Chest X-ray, AP view. Patient: 22 years old, sex M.
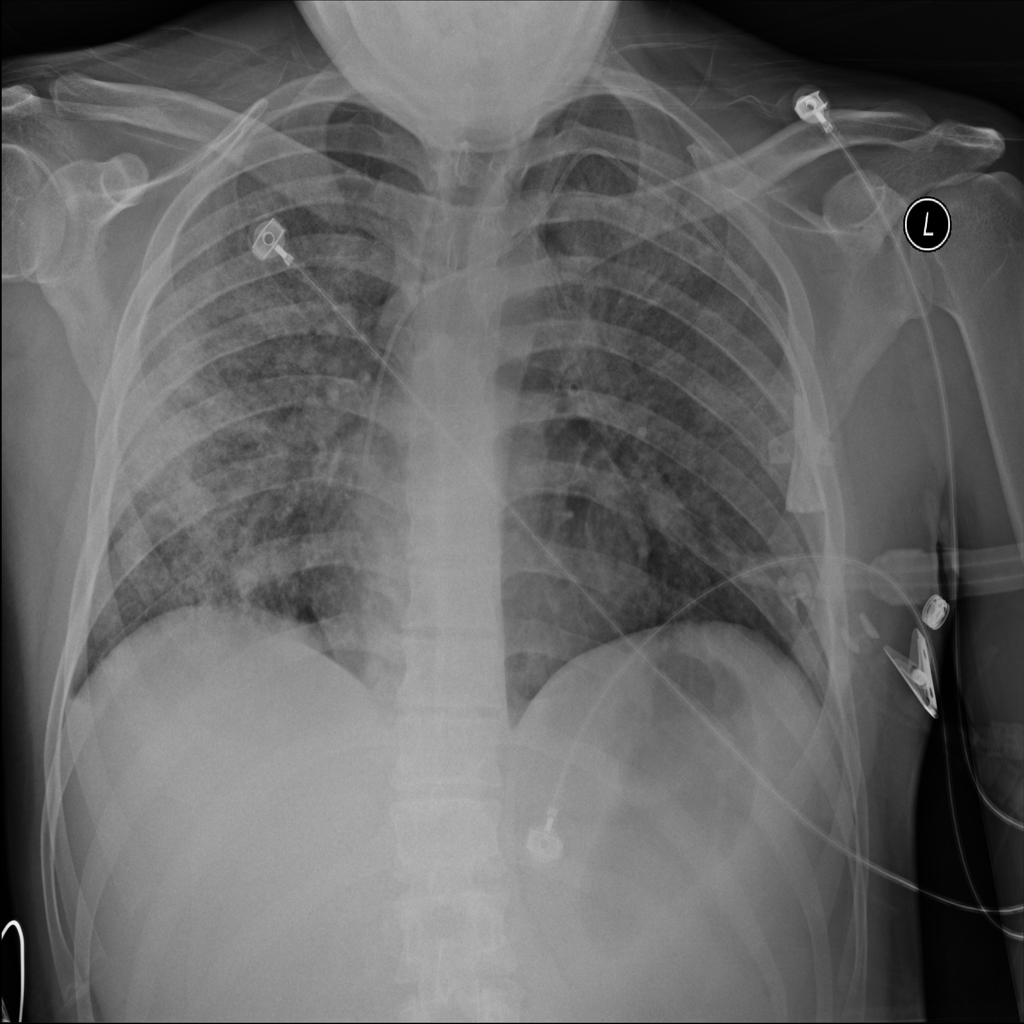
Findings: Infiltration